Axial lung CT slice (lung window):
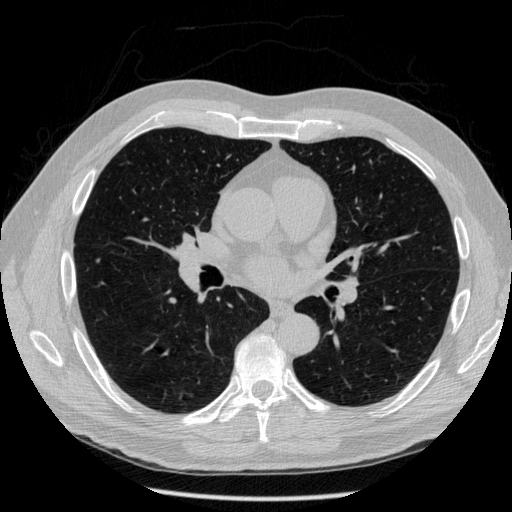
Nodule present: no